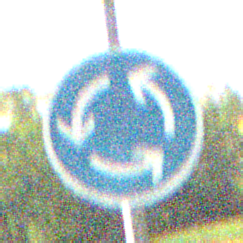
Verkehrszeichen: Kreisverkehr
Umgebung: Outdoor, Nature
Tageszeit: Night
Wetter: Clear
Licht: Natural
Jahreszeit: NotSpecified
Kontrast: HighContrast